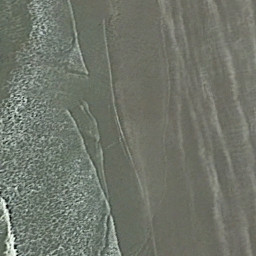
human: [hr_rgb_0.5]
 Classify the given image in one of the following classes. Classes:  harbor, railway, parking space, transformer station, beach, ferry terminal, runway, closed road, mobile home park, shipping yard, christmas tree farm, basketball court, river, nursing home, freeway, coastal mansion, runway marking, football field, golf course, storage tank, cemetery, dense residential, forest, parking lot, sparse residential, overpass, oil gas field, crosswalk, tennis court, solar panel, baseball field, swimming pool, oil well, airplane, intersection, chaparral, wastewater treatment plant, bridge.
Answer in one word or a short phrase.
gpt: beach